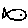
Label: fish